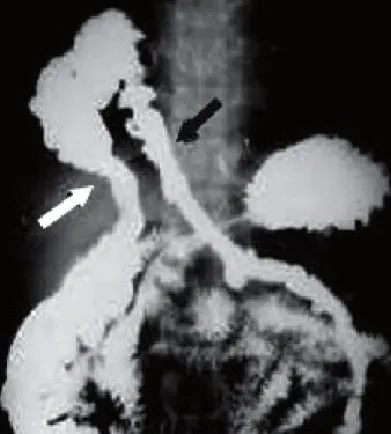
Contrast study revealing herniation of transverse colon.
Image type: radiology (ct)